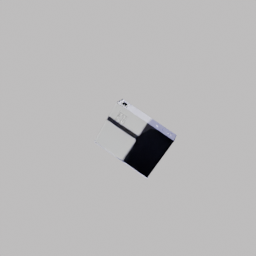
Label: electronics